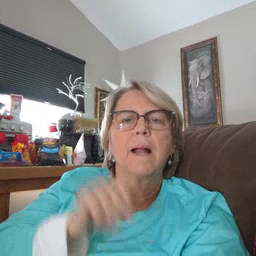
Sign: pen